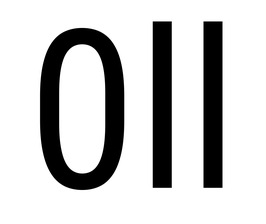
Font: Roboto_Condensed_Regular